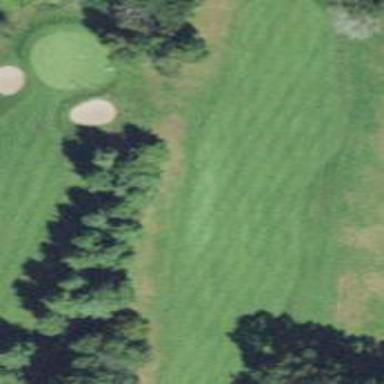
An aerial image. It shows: Golf fairway surrounded by grass.